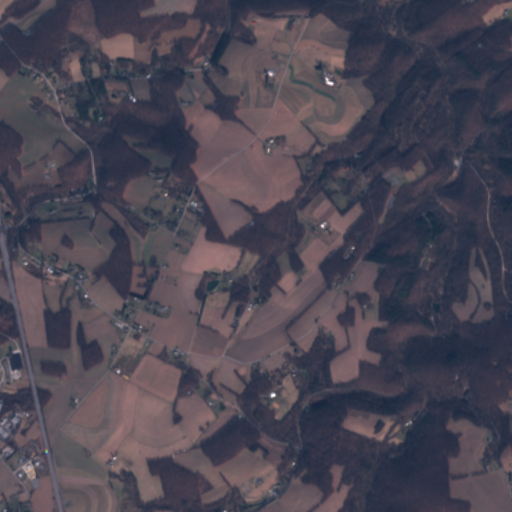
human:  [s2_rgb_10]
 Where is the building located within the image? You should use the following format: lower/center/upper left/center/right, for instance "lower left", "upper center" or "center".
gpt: The building is located in the lower left of the image.
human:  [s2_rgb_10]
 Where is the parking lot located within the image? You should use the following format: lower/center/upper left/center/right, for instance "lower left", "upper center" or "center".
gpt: There is no parking lot in the image.